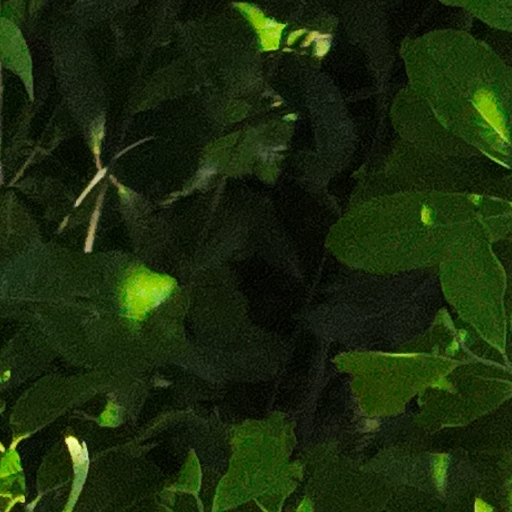
Species: Guatteria lucens
GBIF accepted scientific name: Guatteria lucens
Crown area (m\u00b2): 119.111